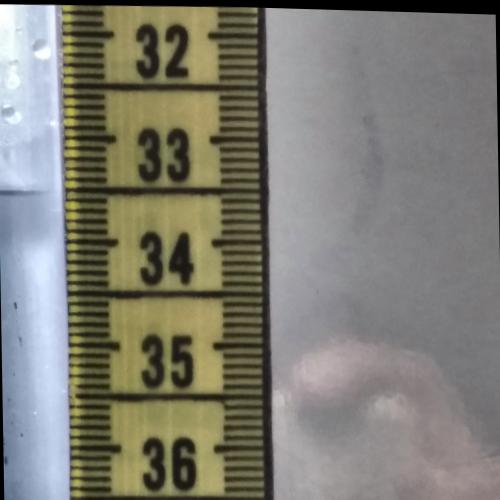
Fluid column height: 33.5 cm